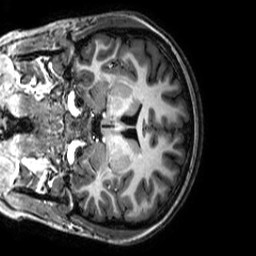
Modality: T1w
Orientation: coronal